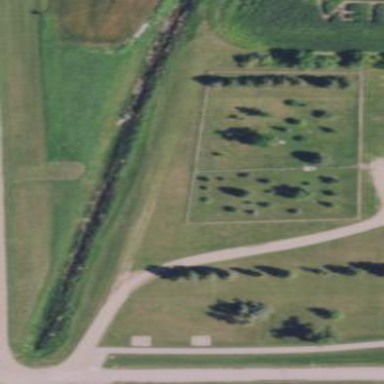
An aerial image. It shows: Dog park enclosed by fence.